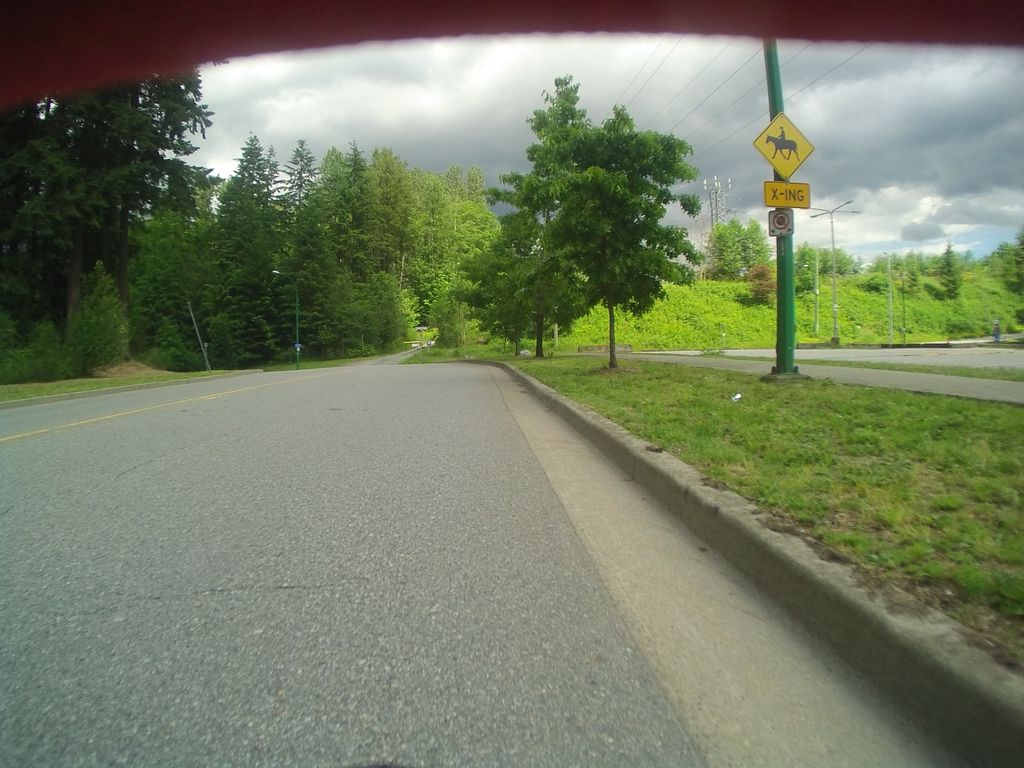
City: vancouver